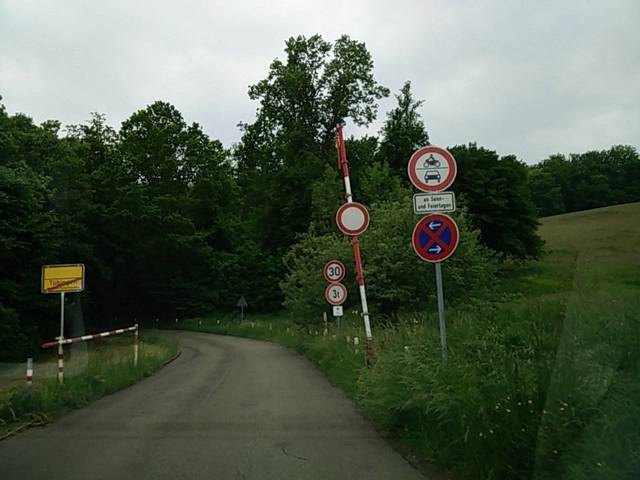
Region: Germany
Coordinates: 48.558, 9.06